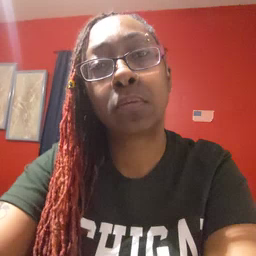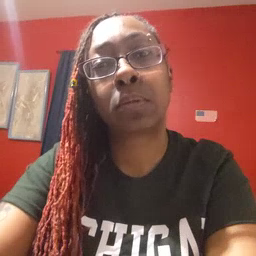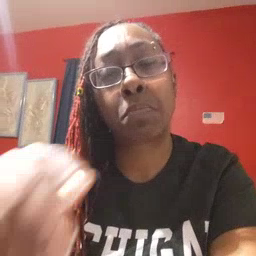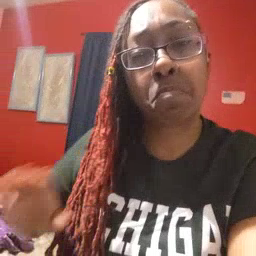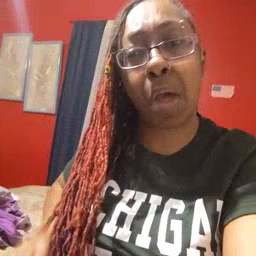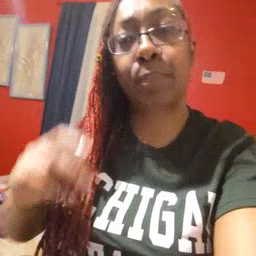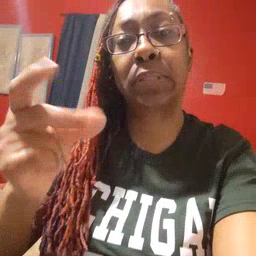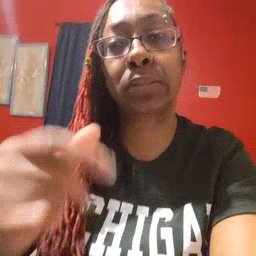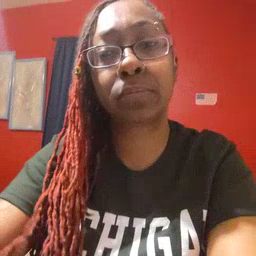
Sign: puppy